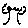
Label: tree